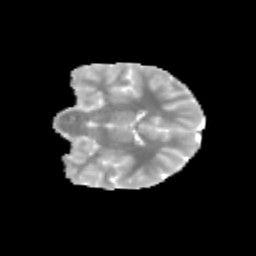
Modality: MD
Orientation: coronal
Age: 12
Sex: female
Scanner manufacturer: siemens
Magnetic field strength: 3 T
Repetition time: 3.8 s
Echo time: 0.07 s